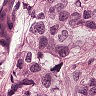
Metastatic tissue present: yes